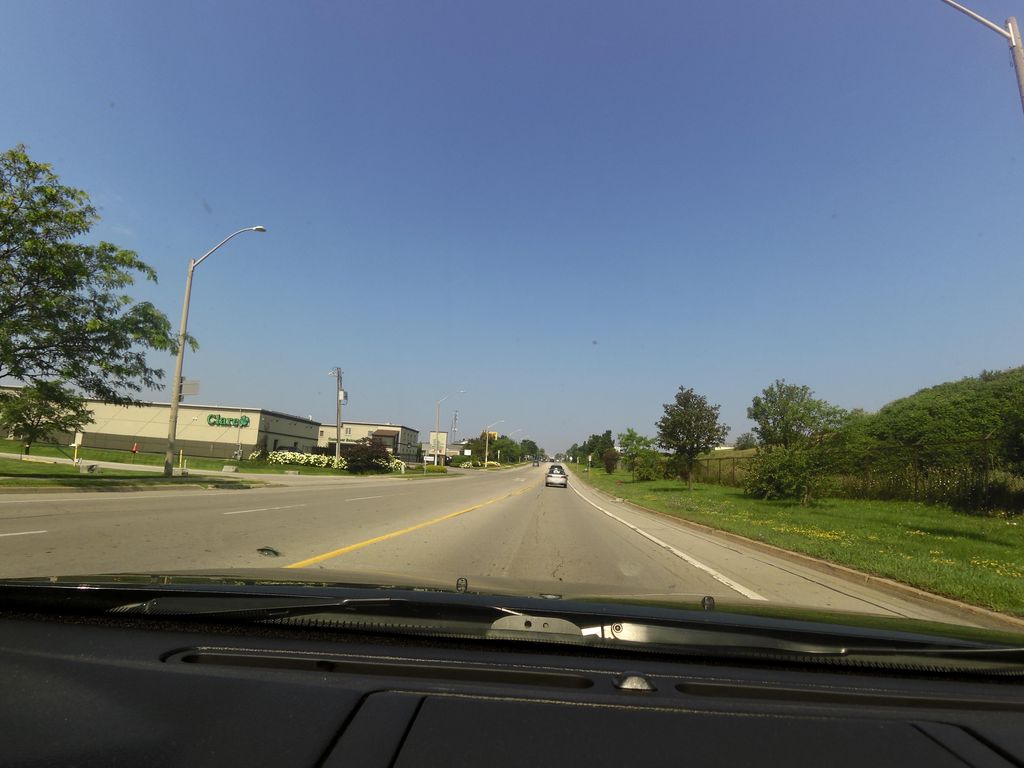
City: hamilton